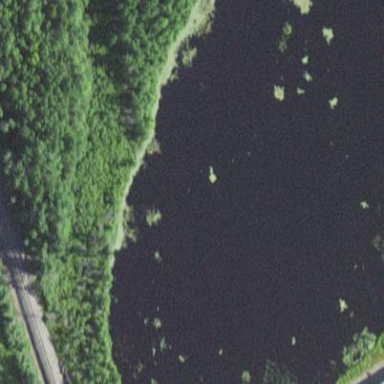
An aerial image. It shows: Serene lake.